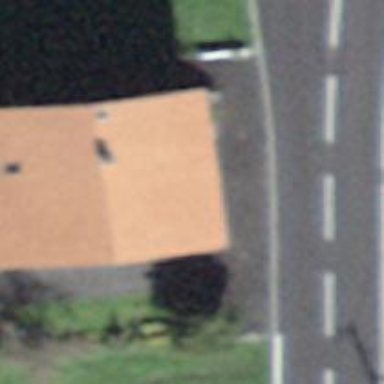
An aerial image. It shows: Residential building.